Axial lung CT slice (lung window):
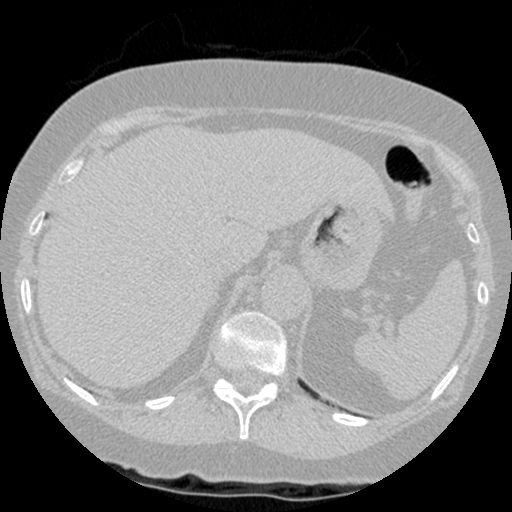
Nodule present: no